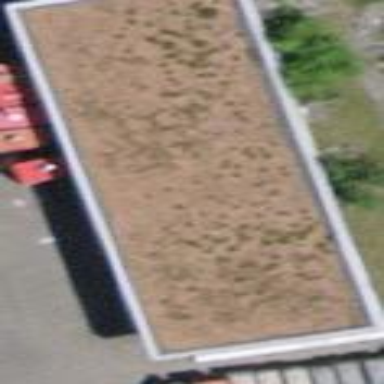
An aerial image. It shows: View of roof of building.